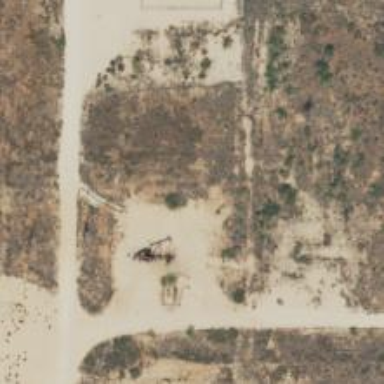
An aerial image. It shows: Petroleum well.